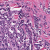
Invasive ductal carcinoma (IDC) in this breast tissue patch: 1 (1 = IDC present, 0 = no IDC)